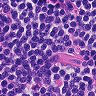
Metastatic tissue present: no